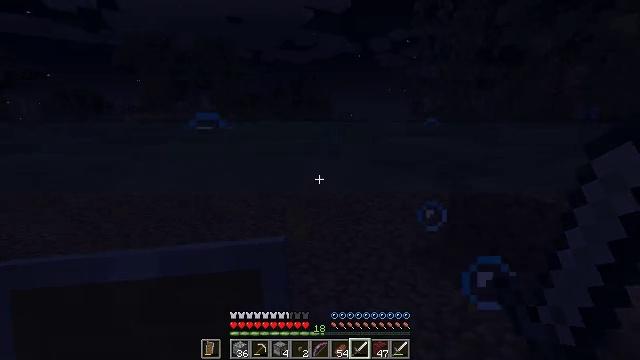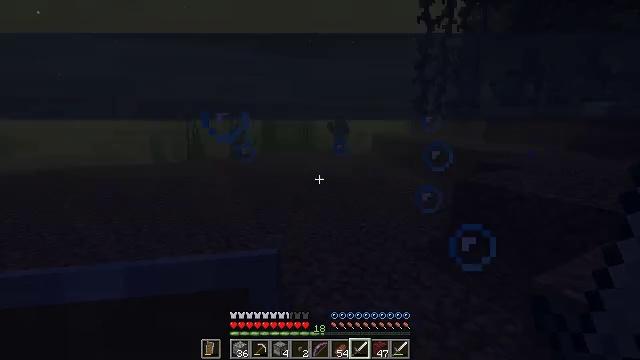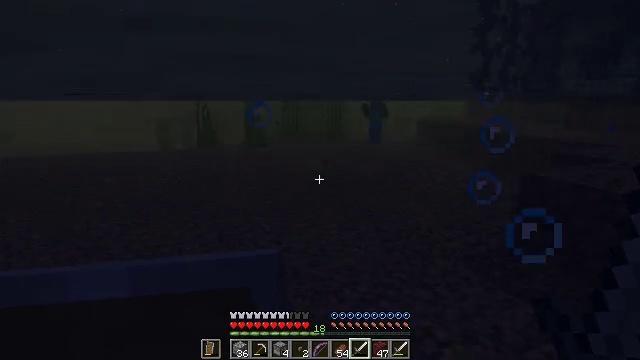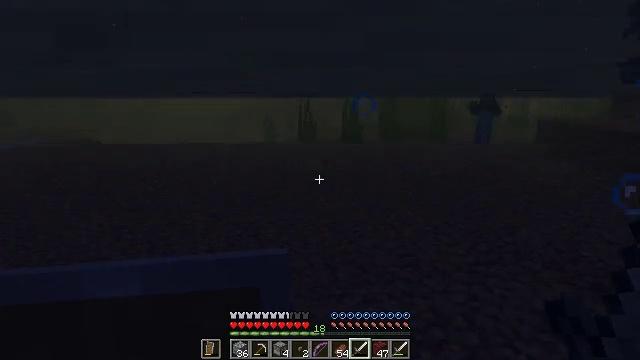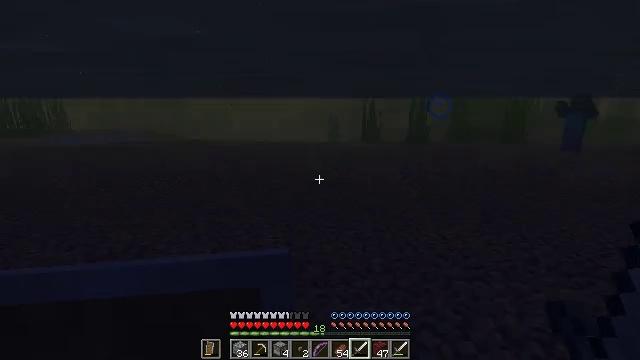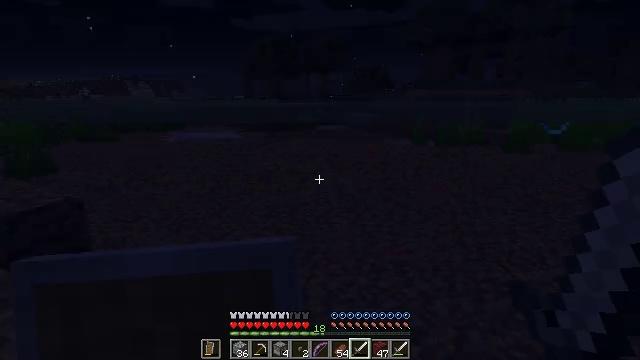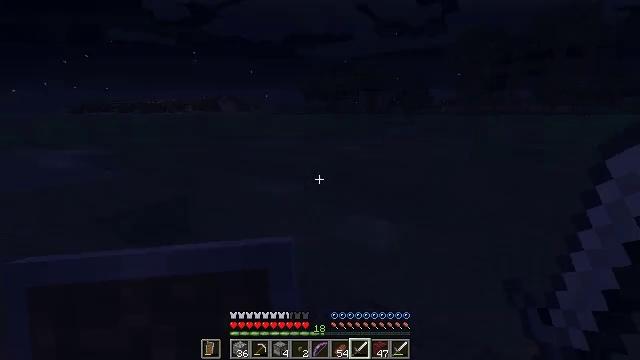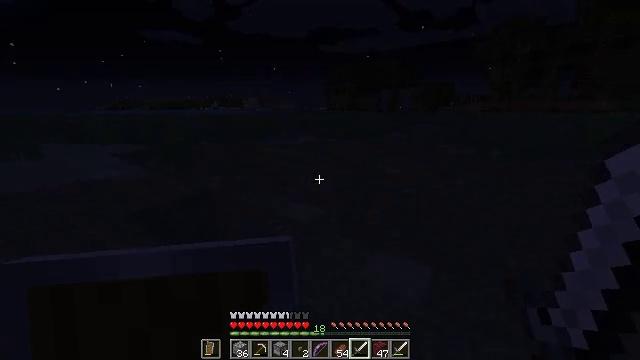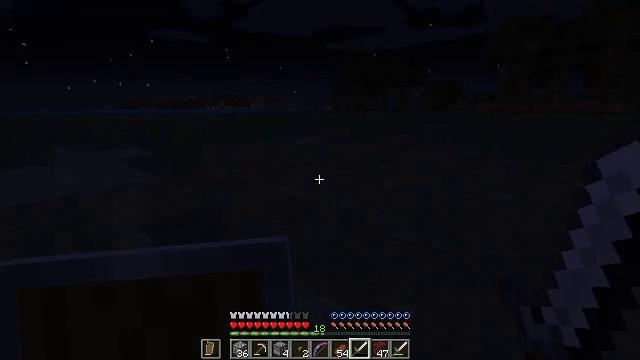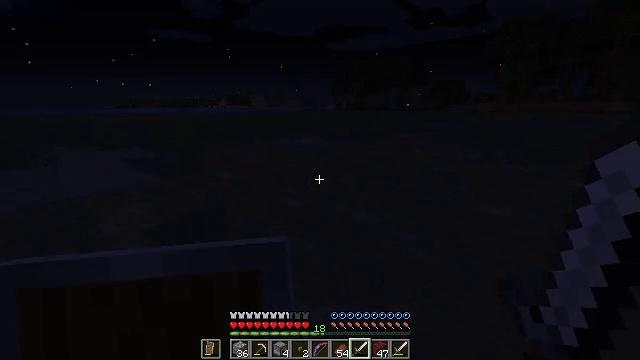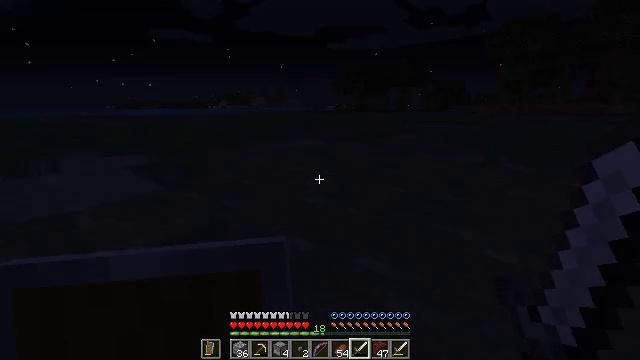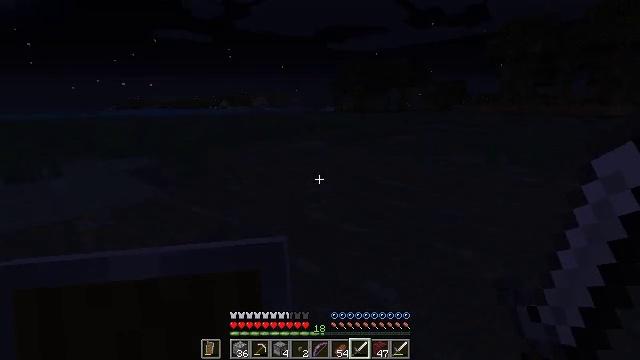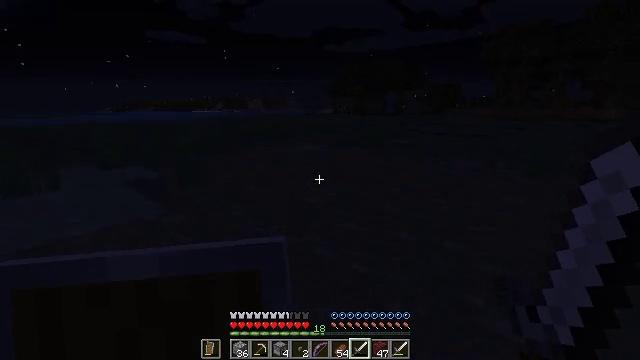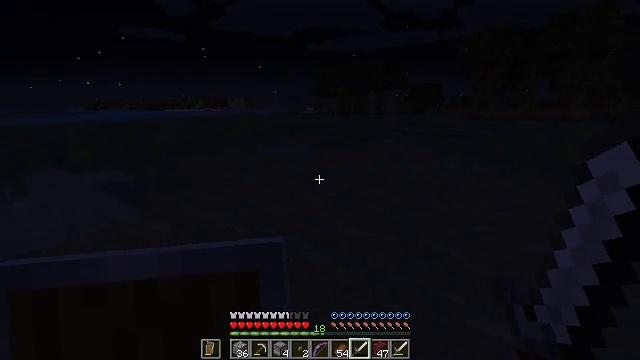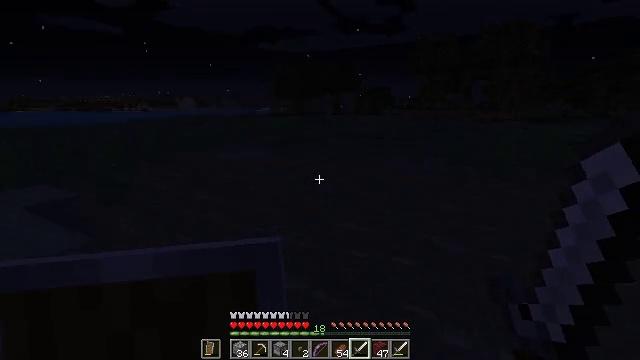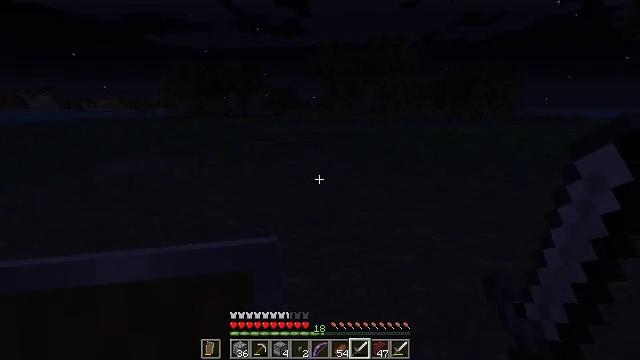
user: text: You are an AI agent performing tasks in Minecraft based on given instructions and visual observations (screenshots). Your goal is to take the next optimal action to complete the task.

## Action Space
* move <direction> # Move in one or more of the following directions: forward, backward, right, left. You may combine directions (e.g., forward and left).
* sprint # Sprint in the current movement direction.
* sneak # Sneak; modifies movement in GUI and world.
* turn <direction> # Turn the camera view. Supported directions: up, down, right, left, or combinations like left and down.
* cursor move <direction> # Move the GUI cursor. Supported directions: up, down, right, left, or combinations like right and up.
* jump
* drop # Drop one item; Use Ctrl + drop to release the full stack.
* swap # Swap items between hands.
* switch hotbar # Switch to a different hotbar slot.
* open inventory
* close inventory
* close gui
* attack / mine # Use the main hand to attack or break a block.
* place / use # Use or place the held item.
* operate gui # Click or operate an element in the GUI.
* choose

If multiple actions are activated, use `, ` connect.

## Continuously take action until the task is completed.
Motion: motion action
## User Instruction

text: Kill enemies.
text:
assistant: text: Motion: move back, turn left
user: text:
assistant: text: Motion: move back, turn left and down
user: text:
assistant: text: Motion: move back, turn left, jump
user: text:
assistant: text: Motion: move back, turn left, jump
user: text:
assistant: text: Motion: move back and move left, turn left, jump
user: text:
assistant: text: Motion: move back and move left, turn left, jump
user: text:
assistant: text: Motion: move back and move left, turn left, jump
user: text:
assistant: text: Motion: move back and move left, turn left, jump
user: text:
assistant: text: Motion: move left, jump
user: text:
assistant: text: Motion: move left, jump
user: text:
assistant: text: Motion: move left, jump
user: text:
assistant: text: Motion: move left, jump
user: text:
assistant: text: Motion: move left, turn right, jump
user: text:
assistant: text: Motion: move forward and move left, turn right, jump
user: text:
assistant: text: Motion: move forward and move left, turn right, jump
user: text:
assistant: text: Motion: move forward and move left, turn right, jump
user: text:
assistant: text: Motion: move forward and move left, turn right, jump
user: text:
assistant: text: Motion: move forward and move left, turn right
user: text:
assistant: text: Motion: move left, turn right
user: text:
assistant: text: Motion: move left, turn right and up
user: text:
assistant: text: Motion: move left, turn right and up
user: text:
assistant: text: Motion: move left, turn right
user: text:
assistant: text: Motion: move left, turn right
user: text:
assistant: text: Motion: move left
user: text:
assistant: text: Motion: no_op
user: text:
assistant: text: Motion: no_op
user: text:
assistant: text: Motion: no_op
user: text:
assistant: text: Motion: no_op
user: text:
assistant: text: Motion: move forward
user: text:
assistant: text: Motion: move forward